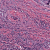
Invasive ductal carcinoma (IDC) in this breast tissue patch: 0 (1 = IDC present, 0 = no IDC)